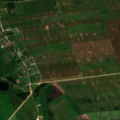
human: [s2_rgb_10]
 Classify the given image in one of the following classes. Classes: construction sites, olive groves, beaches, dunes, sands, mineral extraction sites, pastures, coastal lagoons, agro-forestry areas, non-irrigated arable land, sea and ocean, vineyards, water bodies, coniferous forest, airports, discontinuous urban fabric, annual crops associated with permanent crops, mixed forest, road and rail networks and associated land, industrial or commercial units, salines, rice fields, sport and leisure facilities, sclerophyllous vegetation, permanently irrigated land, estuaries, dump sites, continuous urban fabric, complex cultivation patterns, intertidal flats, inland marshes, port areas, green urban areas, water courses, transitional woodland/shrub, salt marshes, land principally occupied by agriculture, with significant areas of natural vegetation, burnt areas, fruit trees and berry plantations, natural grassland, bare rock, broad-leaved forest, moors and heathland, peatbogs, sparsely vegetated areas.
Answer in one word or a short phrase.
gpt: discontinuous urban fabric, non-irrigated arable land, pastures, complex cultivation patterns, land principally occupied by agriculture, with significant areas of natural vegetation, coniferous forest